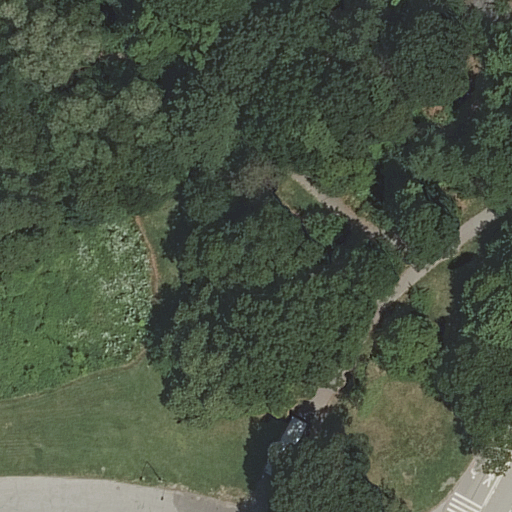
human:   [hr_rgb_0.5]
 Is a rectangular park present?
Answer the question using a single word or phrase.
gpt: yes

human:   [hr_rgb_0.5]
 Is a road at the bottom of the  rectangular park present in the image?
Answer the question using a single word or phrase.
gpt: yes

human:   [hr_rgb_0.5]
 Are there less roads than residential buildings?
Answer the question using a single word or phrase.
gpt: no

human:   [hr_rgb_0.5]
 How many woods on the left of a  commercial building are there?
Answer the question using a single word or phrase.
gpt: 0

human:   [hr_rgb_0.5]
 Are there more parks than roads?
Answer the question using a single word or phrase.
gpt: no

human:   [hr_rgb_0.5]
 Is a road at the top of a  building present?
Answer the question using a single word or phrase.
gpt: no

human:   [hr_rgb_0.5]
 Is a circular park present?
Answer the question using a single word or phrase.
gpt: no

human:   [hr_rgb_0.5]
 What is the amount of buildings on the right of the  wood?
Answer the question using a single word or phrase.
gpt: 0

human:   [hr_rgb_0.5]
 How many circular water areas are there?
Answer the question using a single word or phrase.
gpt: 0

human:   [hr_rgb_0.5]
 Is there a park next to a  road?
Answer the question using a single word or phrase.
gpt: yes

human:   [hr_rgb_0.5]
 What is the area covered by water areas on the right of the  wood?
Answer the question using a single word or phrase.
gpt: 0m2

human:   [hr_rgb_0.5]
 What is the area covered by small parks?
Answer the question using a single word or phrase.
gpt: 0m2

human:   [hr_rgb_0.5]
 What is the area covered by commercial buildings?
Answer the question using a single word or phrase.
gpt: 0m2

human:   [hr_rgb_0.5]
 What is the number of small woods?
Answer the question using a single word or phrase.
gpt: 0

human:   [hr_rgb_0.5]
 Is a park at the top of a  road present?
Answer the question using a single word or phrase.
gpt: yes

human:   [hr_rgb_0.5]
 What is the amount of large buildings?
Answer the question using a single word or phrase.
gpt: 0

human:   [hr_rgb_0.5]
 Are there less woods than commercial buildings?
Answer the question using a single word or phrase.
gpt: no

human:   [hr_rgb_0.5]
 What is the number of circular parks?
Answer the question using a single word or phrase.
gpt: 0

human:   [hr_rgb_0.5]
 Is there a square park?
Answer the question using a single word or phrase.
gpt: no

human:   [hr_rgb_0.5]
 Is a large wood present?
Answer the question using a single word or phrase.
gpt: yes

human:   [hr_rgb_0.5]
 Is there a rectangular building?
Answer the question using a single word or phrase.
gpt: no

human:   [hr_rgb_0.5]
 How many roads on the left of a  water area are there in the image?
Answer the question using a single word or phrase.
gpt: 0

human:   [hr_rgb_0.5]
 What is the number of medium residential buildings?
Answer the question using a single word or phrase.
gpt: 0

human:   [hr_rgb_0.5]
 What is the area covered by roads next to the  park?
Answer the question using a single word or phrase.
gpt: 0m2

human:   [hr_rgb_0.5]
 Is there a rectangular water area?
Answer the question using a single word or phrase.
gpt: no

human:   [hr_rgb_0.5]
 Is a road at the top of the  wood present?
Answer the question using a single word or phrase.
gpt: no

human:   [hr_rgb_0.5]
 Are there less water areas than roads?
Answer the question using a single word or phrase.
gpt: yes

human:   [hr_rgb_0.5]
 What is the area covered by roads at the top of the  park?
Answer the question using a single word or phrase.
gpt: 0m2

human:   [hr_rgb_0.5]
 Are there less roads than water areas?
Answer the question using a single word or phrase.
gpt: no

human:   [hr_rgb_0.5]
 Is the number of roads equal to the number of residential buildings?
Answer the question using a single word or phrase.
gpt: no

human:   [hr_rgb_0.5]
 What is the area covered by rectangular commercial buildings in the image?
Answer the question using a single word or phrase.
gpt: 0m2

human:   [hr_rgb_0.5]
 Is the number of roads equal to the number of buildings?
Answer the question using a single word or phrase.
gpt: no

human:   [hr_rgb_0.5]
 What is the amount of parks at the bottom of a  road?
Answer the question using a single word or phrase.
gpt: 0

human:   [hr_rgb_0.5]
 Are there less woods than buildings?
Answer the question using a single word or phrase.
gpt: no

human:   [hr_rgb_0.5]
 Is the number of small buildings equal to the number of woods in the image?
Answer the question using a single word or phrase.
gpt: no

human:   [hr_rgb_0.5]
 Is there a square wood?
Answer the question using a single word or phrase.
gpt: no